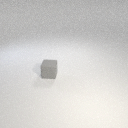
small gray rubber cube